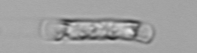
Label: Guinardia_striata